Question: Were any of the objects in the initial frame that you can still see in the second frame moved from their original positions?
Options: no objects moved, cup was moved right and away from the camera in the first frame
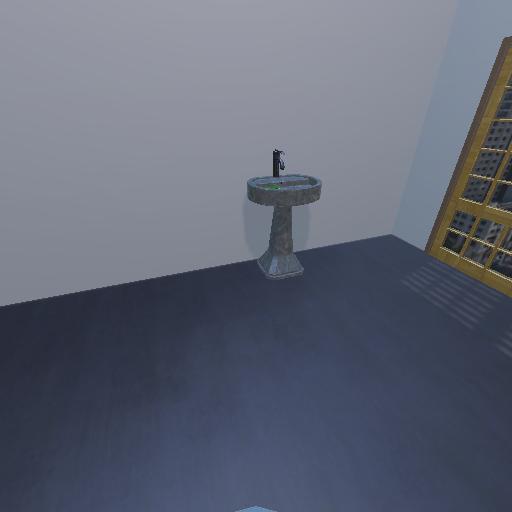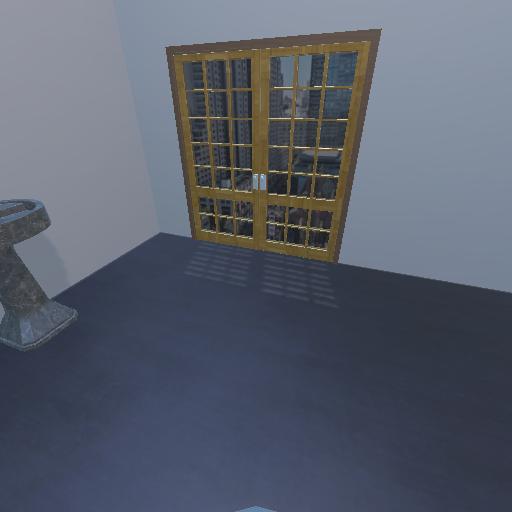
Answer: no objects moved